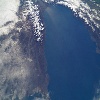
Label: water